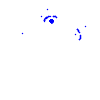
Particle: pion